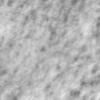
Label: no_change